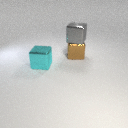
large cyan metal cube to the left of large brown metal cube